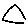
Label: triangle